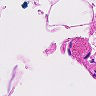
Metastatic tissue present: no